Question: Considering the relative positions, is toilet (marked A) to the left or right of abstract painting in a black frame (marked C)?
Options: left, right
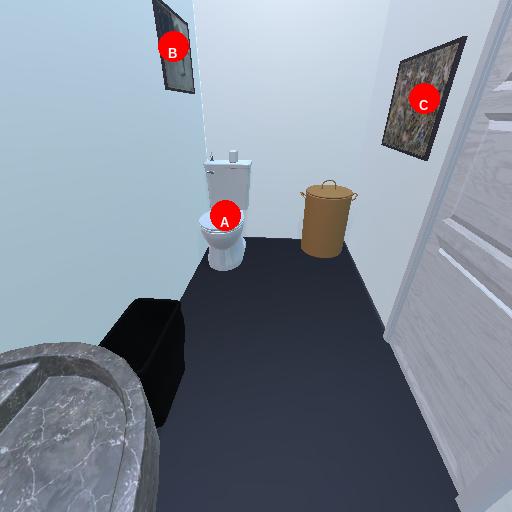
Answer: left